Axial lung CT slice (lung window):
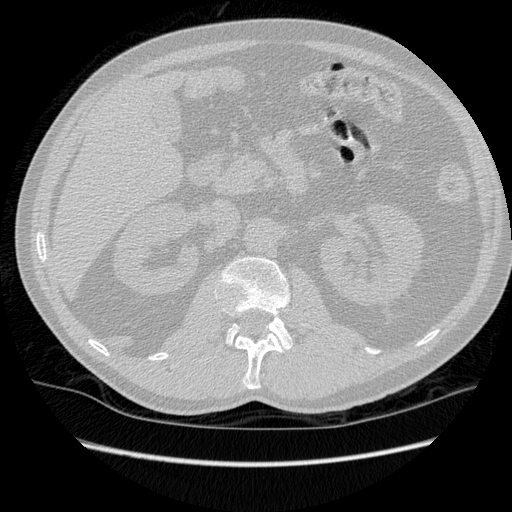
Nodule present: no